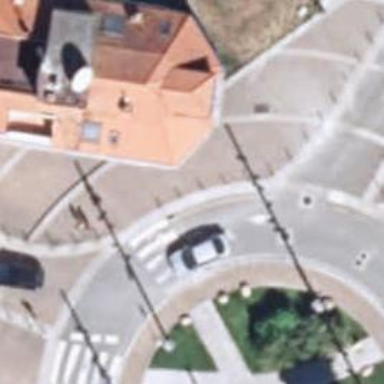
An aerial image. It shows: Crossing on footway made of paving stones. The crossing is uncontrolled.